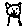
Label: cat